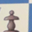
Piece: bP